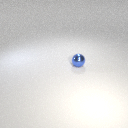
small blue metal sphere